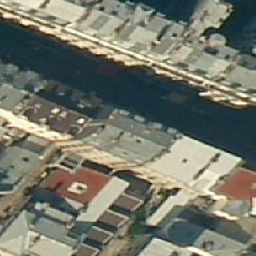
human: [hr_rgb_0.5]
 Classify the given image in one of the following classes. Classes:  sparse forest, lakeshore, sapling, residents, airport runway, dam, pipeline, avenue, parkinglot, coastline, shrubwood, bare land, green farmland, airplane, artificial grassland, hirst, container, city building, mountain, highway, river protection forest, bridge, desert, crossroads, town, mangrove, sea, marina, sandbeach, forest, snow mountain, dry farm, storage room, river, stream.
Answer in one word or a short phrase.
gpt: city building